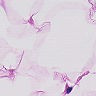
Metastatic tissue present: no